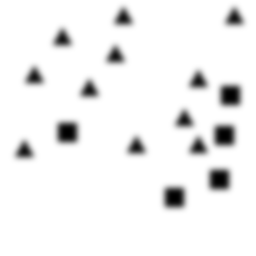
Squares: 5
Triangles: 11
Stars: 0
Total shapes: 16